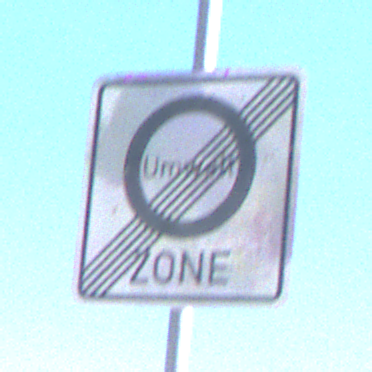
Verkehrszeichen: EndeUmweltzone
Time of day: MorningAfternoon
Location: Outdoor (Suburban)
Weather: PartlyCloudy
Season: NotSpecified
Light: Natural